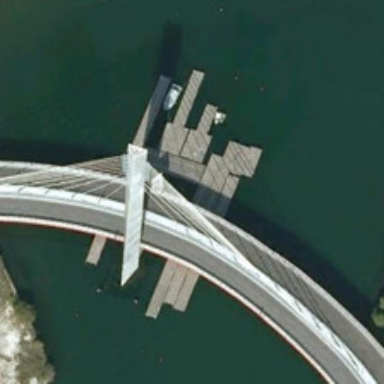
A bridge is on a river with some green trees in two sides .